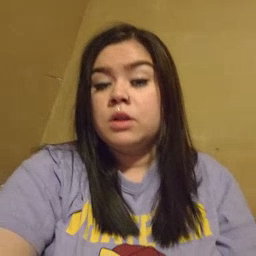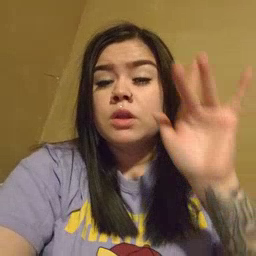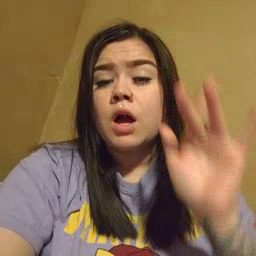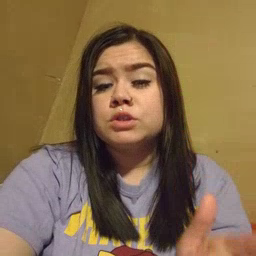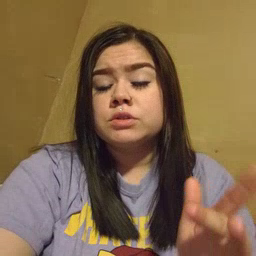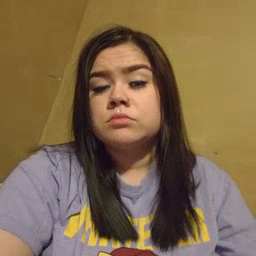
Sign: touch